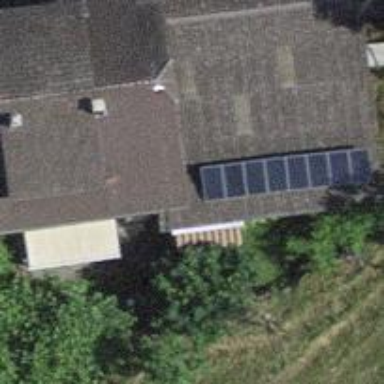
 consisting of solar photovoltaic panels."